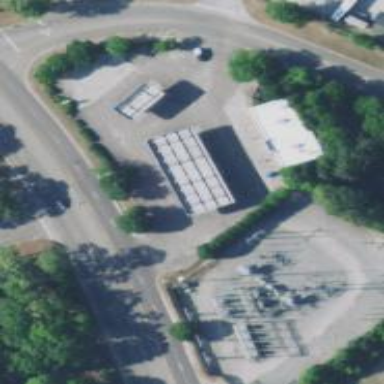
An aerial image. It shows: There is distribution substation enclosed by fence.